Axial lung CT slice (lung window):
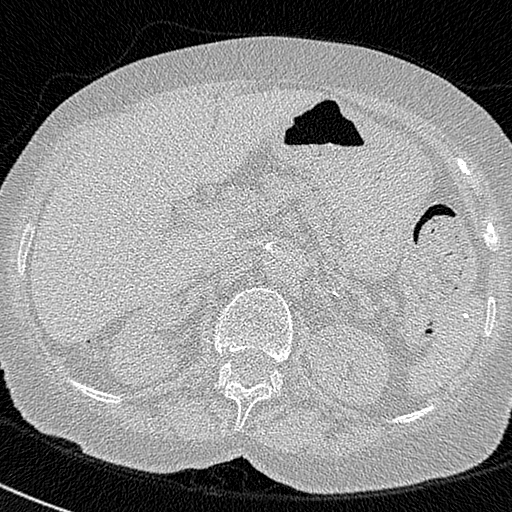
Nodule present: no